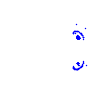
Particle: pion